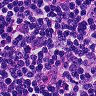
Metastatic tissue present: no